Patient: sex M, age 36
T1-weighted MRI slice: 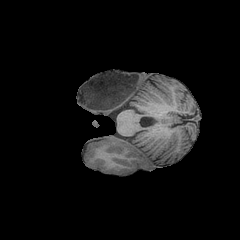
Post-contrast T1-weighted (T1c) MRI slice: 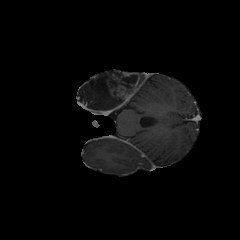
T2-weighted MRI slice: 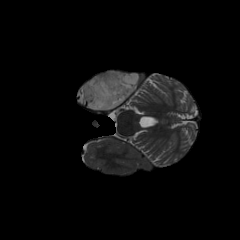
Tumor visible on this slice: yes
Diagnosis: Astrocytoma, IDH-mutant
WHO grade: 4